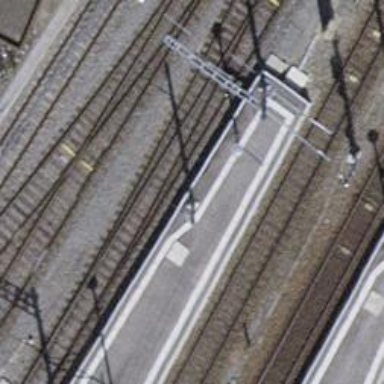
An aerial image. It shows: Single-track railway with electrified contact lines.